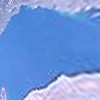
Label: water